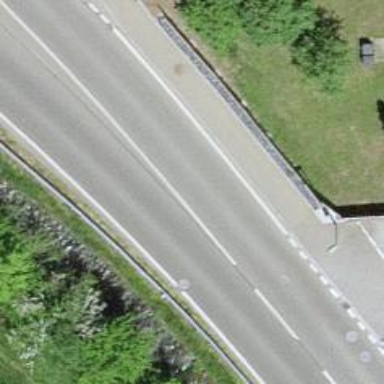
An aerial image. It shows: Secondary road with asphalt surface.